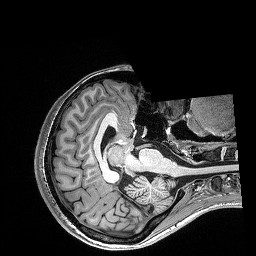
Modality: T1w
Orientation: axial